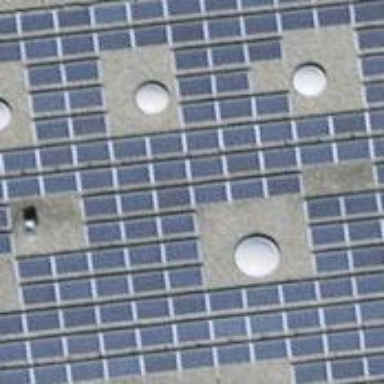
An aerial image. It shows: Solar photovoltaic panel generator located on rooftop.